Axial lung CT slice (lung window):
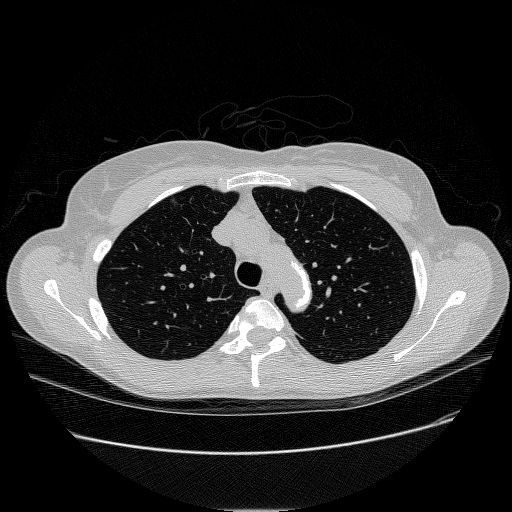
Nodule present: no